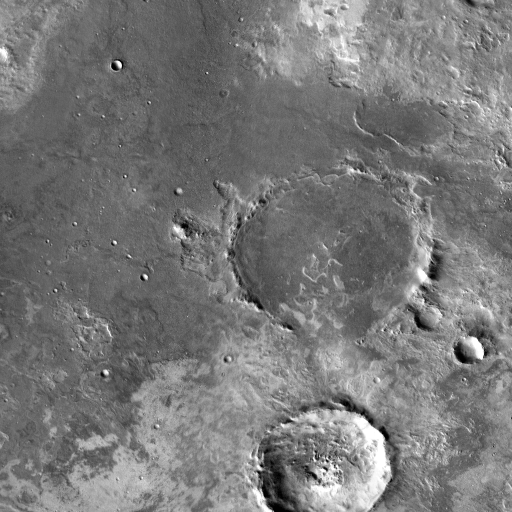
Crater classes present: Background, Other, Buried